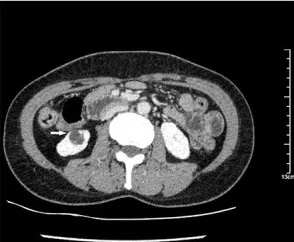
Computed tomography (CT) shows a hypodense mass of 1.8 x 1.5 x 1.4 cm in the lower pole of the right kidney. Contrast-enhanced CT scan shows a polycystic mass with slight enhancement of the wall and septa and no enhancement in the cystic part. The right lower pole of the kidney is partially depressed, and contrast-enhanced images show local thinning of the renal cortex during cortical enhancement. (B-D) With contrast. (C) Renal corticomedullary phase.
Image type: radiology (ct)